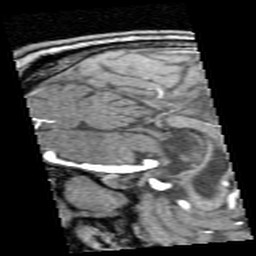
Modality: angio
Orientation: sagittal
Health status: ill
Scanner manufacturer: siemens
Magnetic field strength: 3 T
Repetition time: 0.022 s
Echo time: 0.00386 s